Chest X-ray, AP view. Patient: 45 years old, sex M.
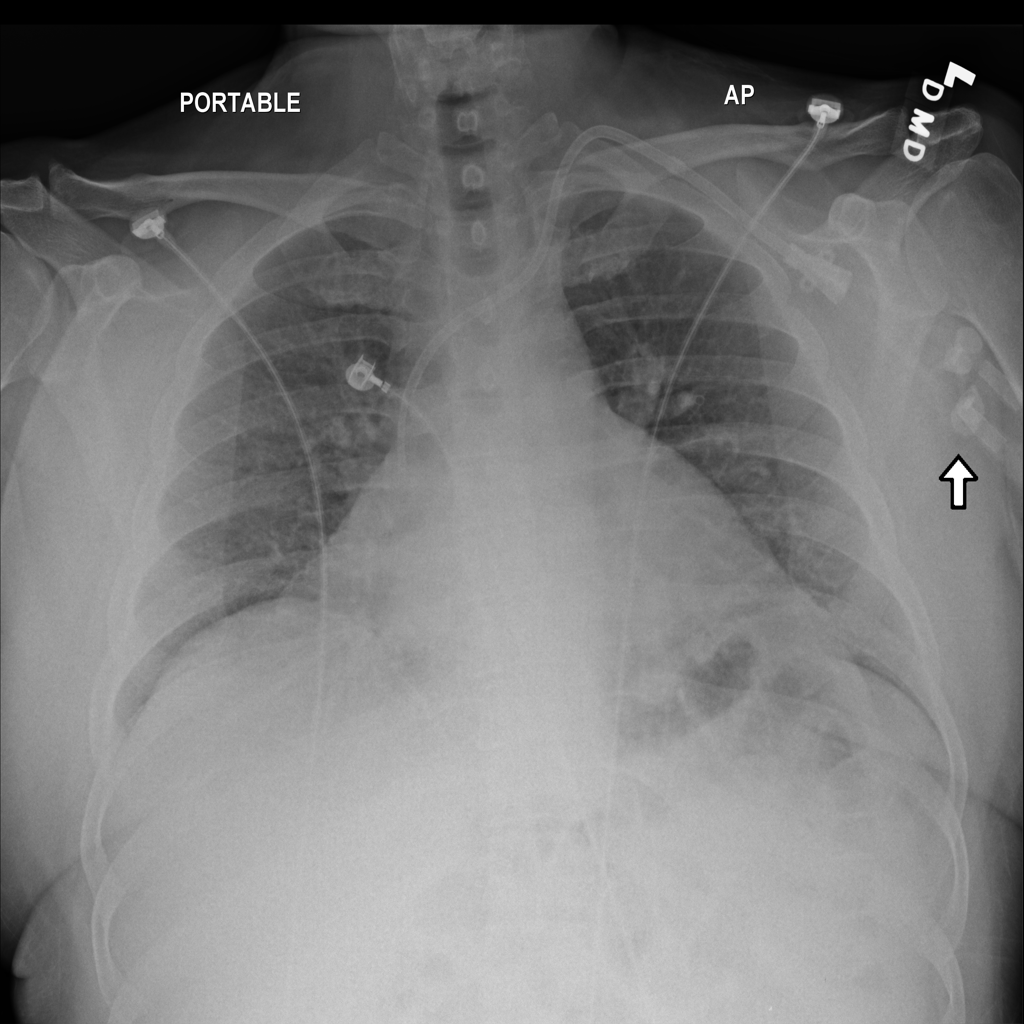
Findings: Effusion